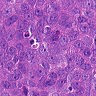
Metastatic tissue present: yes